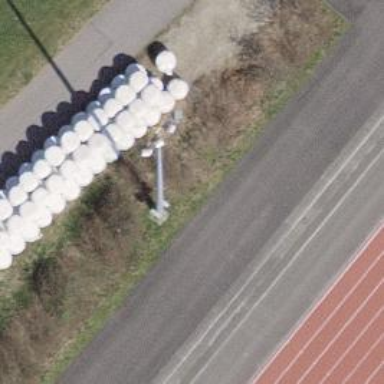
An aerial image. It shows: Mast structure.